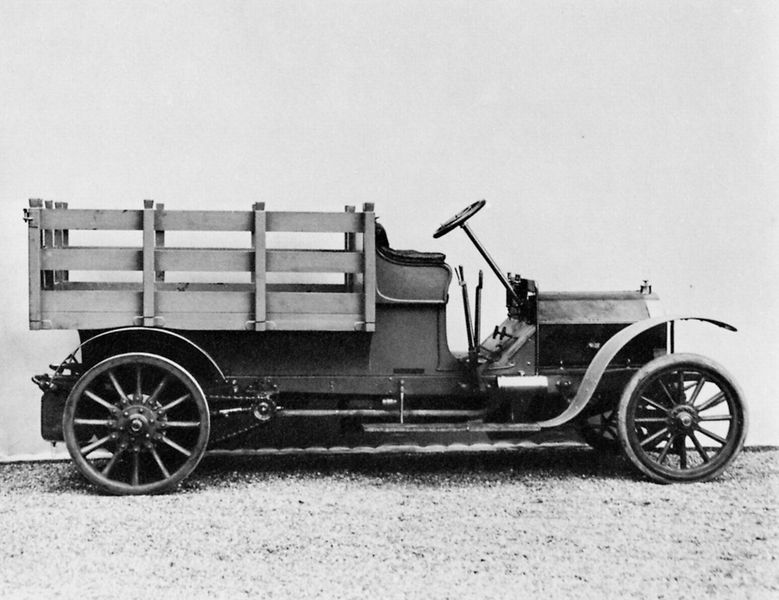
Titel: Der leichte LKW "Florentia"
Künstler: Gebrüder Alinari
Schlagwörter: schatten, weiß, grau, holz, licht, profil, schwarz, steine, bildnis, portrait, porträt, boden, räder, sitz, kette, speichen, auto, rad, wagen, bretter, foto, fotografie, photographie, kiesel, schwarzweiß, photo, blech, nabe, aufnahme, lenker, automobil, lenkrad, motorhaube, foro, lieferwagen, laster, trittbrett, antrieb, kastenwagen, lkw, schutzblech, antriebskette, bremshebel, kupplung, ladefläche, lastkraftwagen, mabe, motorisiert, schaltung, schnauferl